Question: I recently started using Polymer to build a fluid material design website for myself, but I've run into some issues.
I'd like to have an iFrame that is dynamically loaded with various page's content inside of the core-header-panel, beneath the core-toolbar. The loading works, however, the iFrame will not fill the full of the core-header-panel. I've tried setting its height to the height of the core-header-panel but that returned null. height=100% in both the tag itself AND in CSS don't work. I have no idea how I would get this to work, but I am open to an alternative solution aside from an iFrame. Width stretches fine, height doesn't scale. I believe I am using polymer 0.8 (just downloaded this morning).

Attached is the result with height set to 100%. Similar results are produced with every other method.
<URL>
<URL>
<URL>
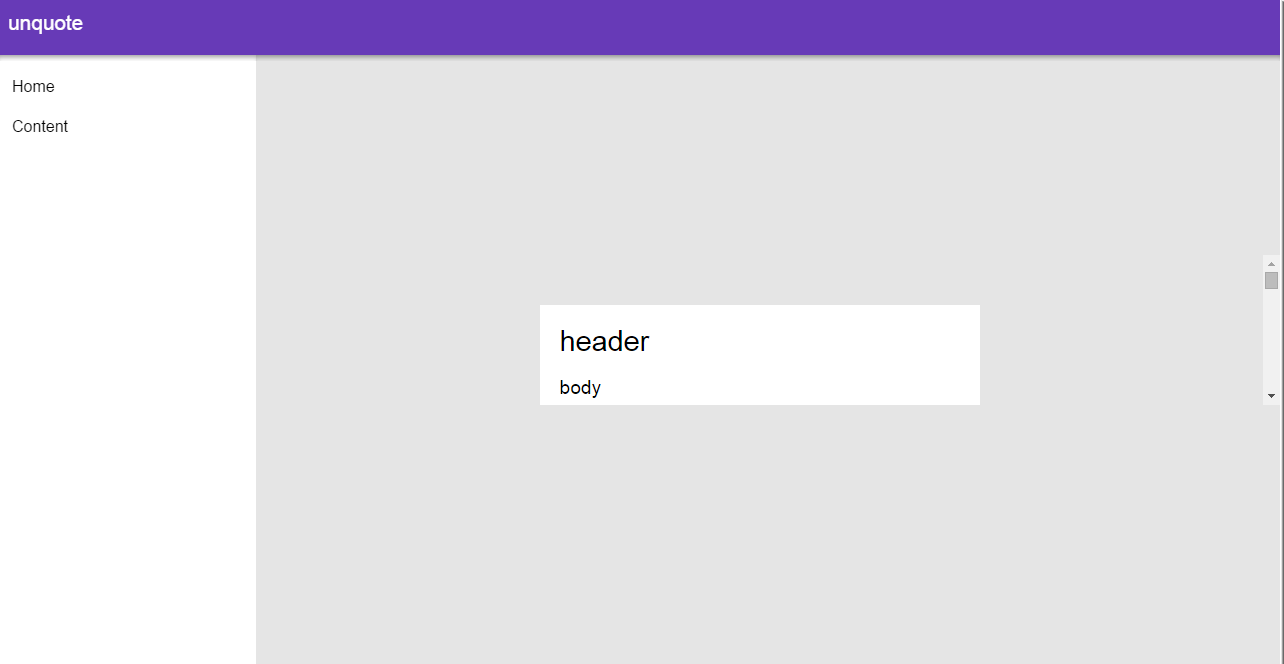
Answer: Looks to be that for some reason you are having a problem with .
to test this... in the doctype tag.
Try just using something like this !DOCTYPE html5.
You will then have control of height.
I don't use Polymer so you will need to still find out why the Doctype is giving you this issue.
So you can use the correct !Doctype.
But this will hopefully get you on the right path to correct the problem.